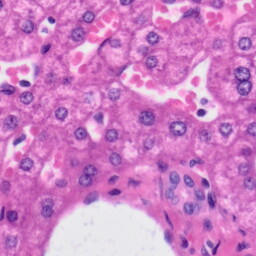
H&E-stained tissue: Liver